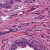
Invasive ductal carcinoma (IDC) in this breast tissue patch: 1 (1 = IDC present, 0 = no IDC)